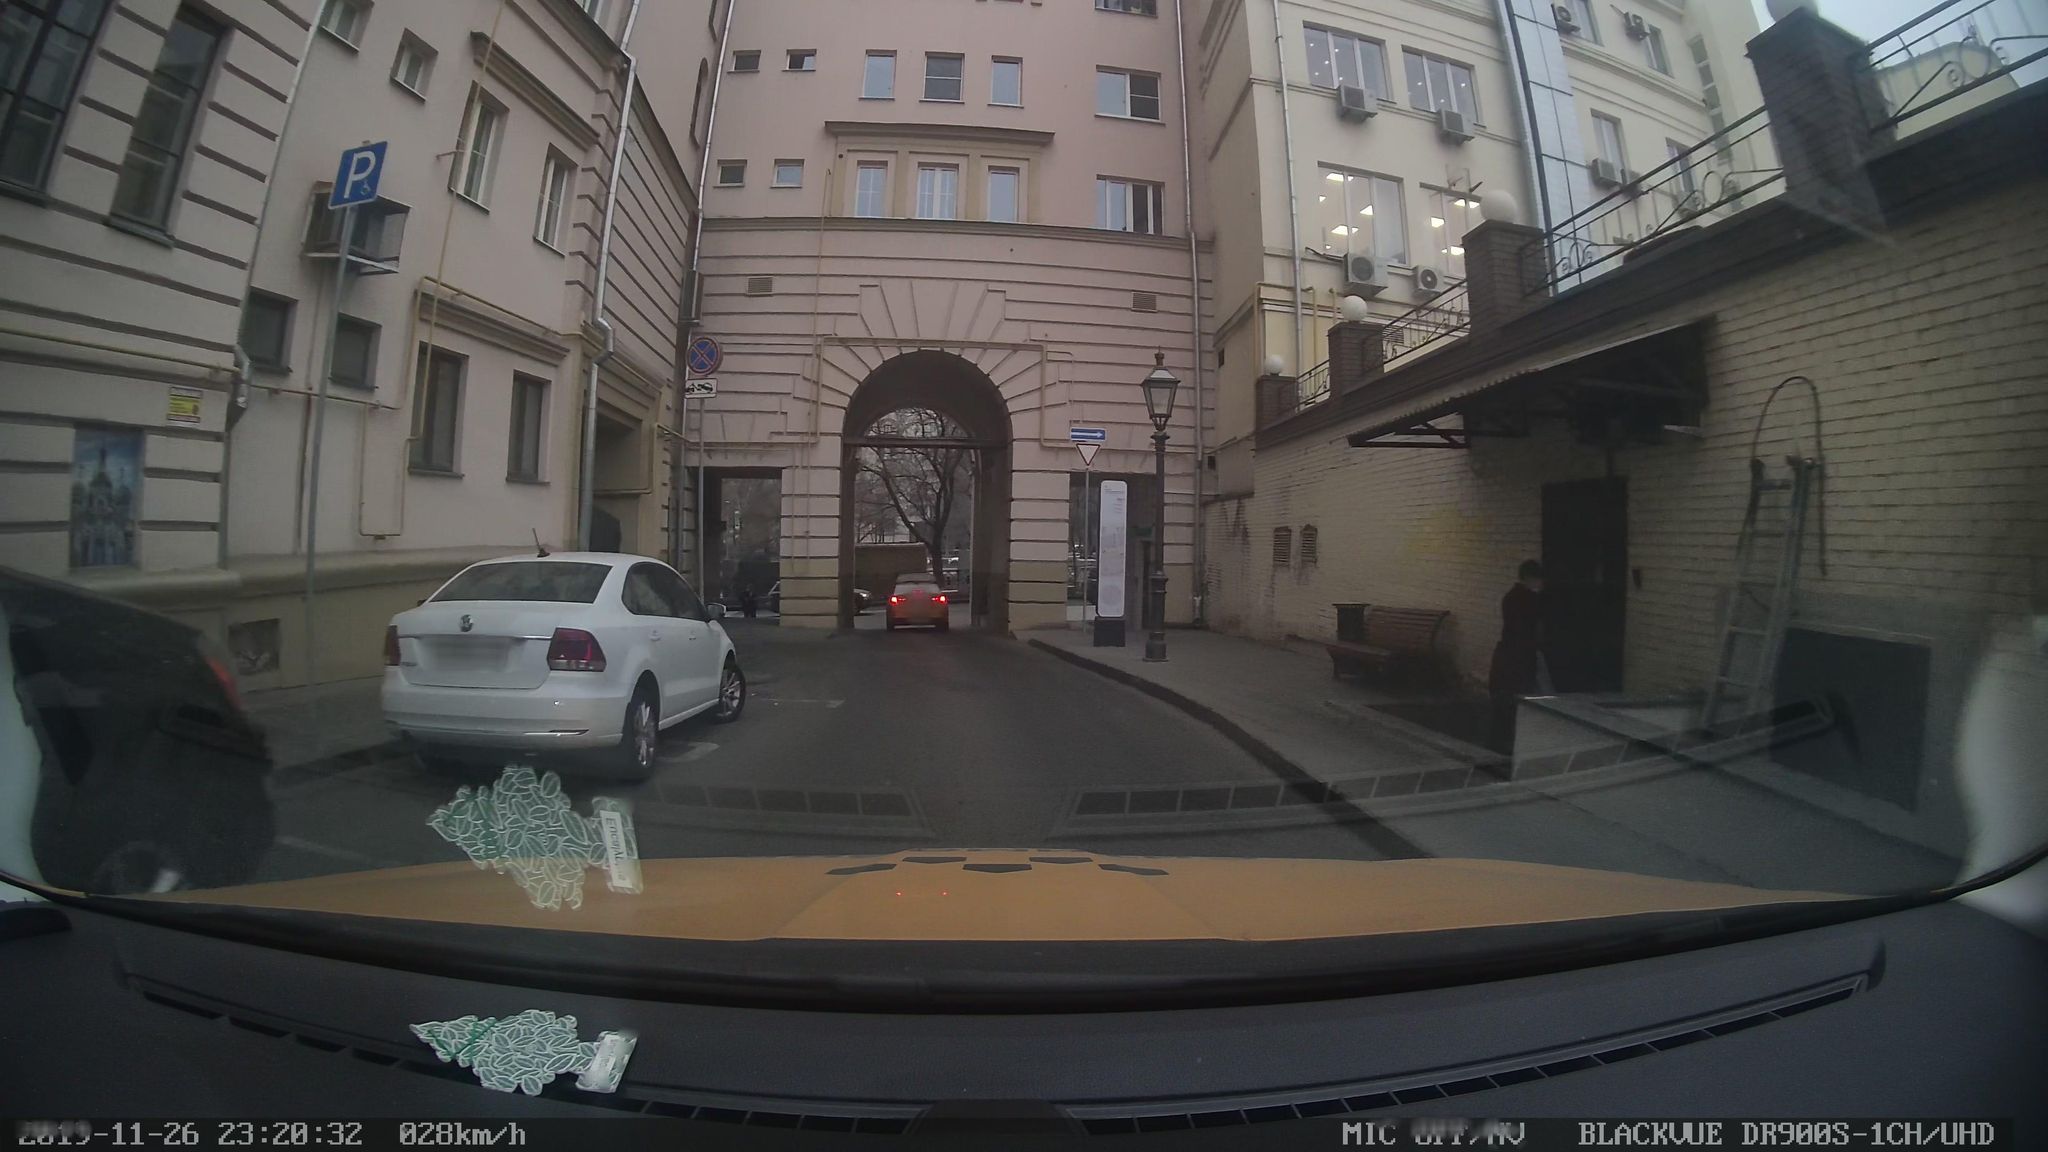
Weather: clear
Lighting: day
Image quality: good
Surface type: driving surface
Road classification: unclassified
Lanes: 1
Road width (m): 1.5
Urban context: urban centre
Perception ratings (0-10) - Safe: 2.98, Lively: 6.95, Beautiful: 0.49, Boring: 6.27, Depressing: 5.44, Wealthy: 3.39